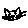
Label: cat